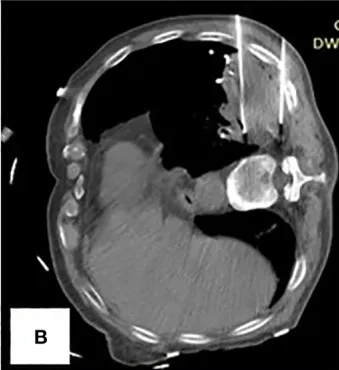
Portion of real-time CT guided 125I seed implantation.
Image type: radiology (ct)